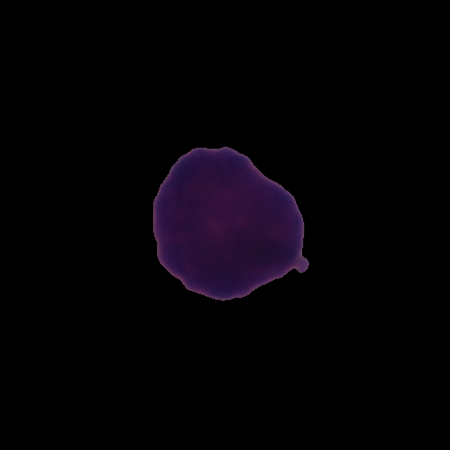
Label: healthy